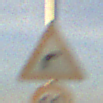
Verkehrszeichen: KurveRechts
Zusatzzeichen unten: Geschwindigkeit90
Umgebung: Outdoor, Nature
Tageszeit: SunriseSunset
Wetter: PartlyCloudy
Licht: Natural
Jahreszeit: Summer
Kontrast: HighContrast